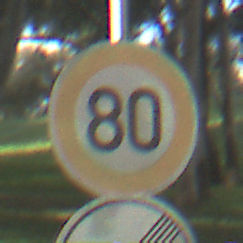
Verkehrszeichen: Geschwindigkeit80
Zusatzzeichen unten: EndeUeberholverbot
Umgebung: Outdoor, Nature
Tageszeit: MorningAfternoon
Wetter: Clear
Licht: Natural
Jahreszeit: NotSpecified
Kontrast: HighContrast